Question: I am trying to add calendar events to my custom account..
I have successfully created a calendar event using following code,
'''
private static long addCalendar(Account account) throws RemoteException, OperationApplicationException {
Uri calenderUri = Calendars.CONTENT_URI.buildUpon().appendQueryParameter(Calendars.ACCOUNT_NAME, account.name).appendQueryParameter(
Calendars.ACCOUNT_TYPE, account.type).build();
Cursor c1 = mContentResolver.query(calenderUri, new String[] { BaseColumns._ID }, null, null, null);
if (c1.moveToNext()) {
return c1.getLong(0);
} else {
ArrayList<ContentProviderOperation> operationList = new ArrayList<ContentProviderOperation>();
ContentProviderOperation.Builder builder = ContentProviderOperation.newInsert(Calendars.CONTENT_URI.buildUpon()
.appendQueryParameter(CalendarContract.CALLER_IS_SYNCADAPTER, "true")
.appendQueryParameter(Calendars.ACCOUNT_NAME, account.name)
.appendQueryParameter(Calendars.ACCOUNT_TYPE, account.type)
.build()
);
builder.withValue(Calendars.ACCOUNT_NAME, account.name);
builder.withValue(Calendars.ACCOUNT_TYPE, account.type);
builder.withValue(Calendars.NAME, "com.example.karthi");
builder.withValue(Calendars.CALENDAR_DISPLAY_NAME, "com.example.karthi");
builder.withValue(Calendars.CALENDAR_COLOR, 0xD51007);
builder.withValue(Calendars.CALENDAR_ACCESS_LEVEL, Calendars.CAL_ACCESS_READ);
builder.withValue(Calendars.OWNER_ACCOUNT, account.name);
builder.withValue(Calendars.VISIBLE, 1);
builder.withValue(Calendars.SYNC_EVENTS, 1);
operationList.add(builder.build());
try {
mContentResolver.applyBatch(CalendarContract.AUTHORITY, operationList);
} catch (Exception e) {
// TODO Auto-generated catch block
e.printStackTrace();
return -1;
}
return addCalendar(account);
}
}
@SuppressLint("SimpleDateFormat")
public static void addEvent(Long id,Account account,String sid,String eventName,String s_date,String duration,String responsible) throws RemoteException, OperationApplicationException, ParseException{
ArrayList<ContentProviderOperation> operationList = new ArrayList<ContentProviderOperation>();
SimpleDateFormat format = new SimpleDateFormat("yyyy-MM-dd HH:mm:ss", Locale.US);
Date begin_date = format.parse(String.valueOf(s_date));
long beginDate = begin_date.getTime();
long endDate = beginDate + (Double.valueOf(duration).intValue() * HOUR);
//Insert a new event
Log.d("add event"+calendarID,"area");
Log.d("event area","calendar id="+id);
TimeZone timeZone = TimeZone.getDefault();
ContentProviderOperation.Builder builder = ContentProviderOperation.newInsert(Events.CONTENT_URI.buildUpon()
.appendQueryParameter(Calendars.ACCOUNT_NAME, account.name)
.appendQueryParameter(Calendars.ACCOUNT_TYPE, account.type)
.appendQueryParameter(CalendarContract.CALLER_IS_SYNCADAPTER, "true")
.build()
);
builder.withValue(CalendarContract.Events.CALENDAR_ID, id);
builder.withValue(CalendarContract.Events.DTSTART, beginDate);
builder.withValue(CalendarContract.Events.DTEND, endDate);
builder.withValue(CalendarContract.Events.EVENT_TIMEZONE, timeZone.getID());
builder.withValue(CalendarContract.Events.TITLE, eventName);
operationList.add(builder.build());
mContentResolver.applyBatch(CalendarContract.AUTHORITY, operationList);
ContentProviderResult[] res = mContentResolver.applyBatch(CalendarContract.AUTHORITY, operationList);
Uri myContactUri = res[0].uri;
int lastSlash = myContactUri.toString().lastIndexOf("/");
int length = myContactUri.toString().length();
String event_id =(String) myContactUri.toString().subSequence(lastSlash+1, length);
s_date=String.valueOf(beginDate);
String e_date=String.valueOf(endDate);
DBAdapter.addEventsData(sid, eventName, s_date, e_date, responsible, event_id);
}
'''
My account show in area...
above code also create an event for my custom account.. This code work fine.
But I want to add a event in android emulator it give following error,

I also try Add account option. If I press it allow to create my custom account.
and again try to create an event from android emulator. again it show message.. any help or commands welcome...
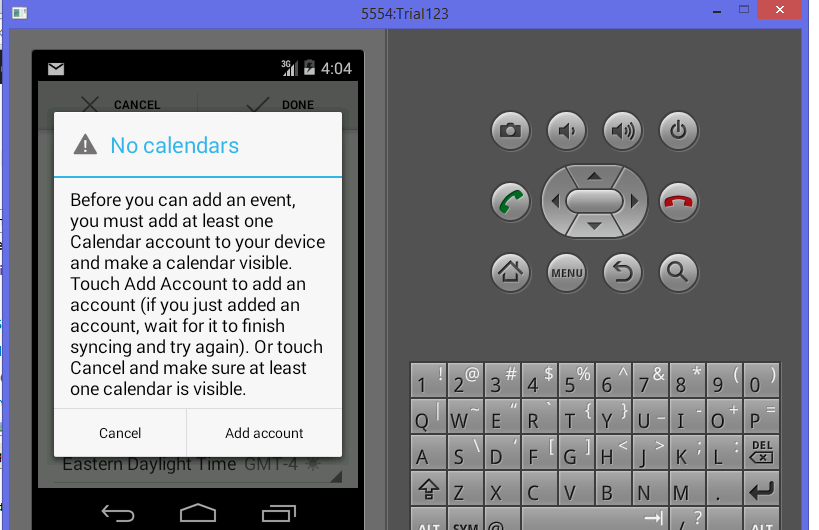
Answer: Finally I found the solution. Its my mistake. I give access level only .
'''
builder.withValue(Calendars.CALENDAR_ACCESS_LEVEL,Calendars.CAL_ACCESS_READ);
'''
after change this line to,
'''
builder.withValue(Calendars.CALENDAR_ACCESS_LEVEL,Calendars.CAL_ACCESS_OWNER);
'''
Now its working fine.